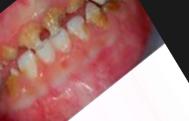
Condition: Caries